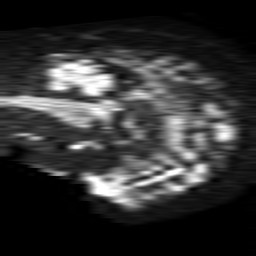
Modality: TRACE
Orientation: sagittal
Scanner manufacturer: philips
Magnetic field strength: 1.5 T
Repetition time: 4.6 s
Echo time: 0.08631 s